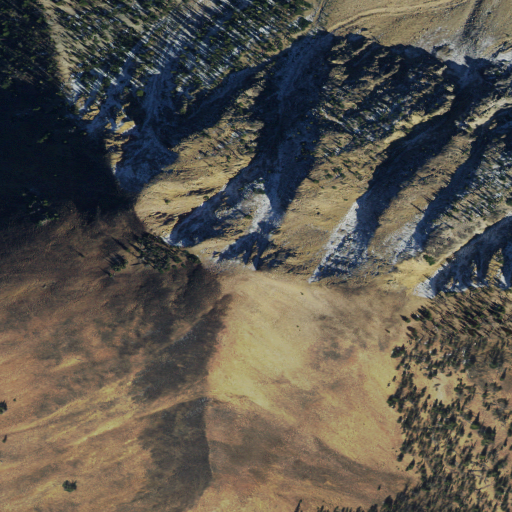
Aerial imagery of mountain in Idaho named Falconberry Peak containing grassland, evergreen forest, and shrub